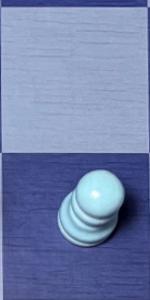
Label: Pawn_White